Question: How can i manage to do a listview base on range of dates any idea?

Is its possible to do this thing?
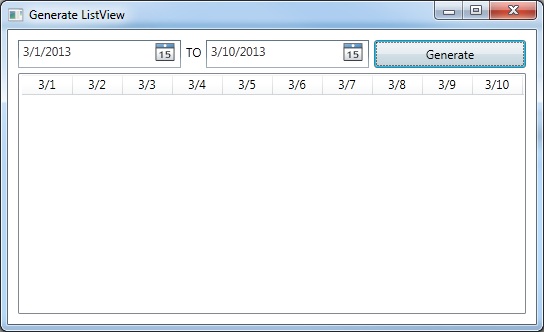
Answer: In XAML:
'''
<ListView>
<ListView.View>
<GridView x:Name="myView">
</GridView>
</ListView.View>
</ListView>
'''
In YourForm.cs
'''
private void CreateColumns()
{
var startDate = new DateTime(2013, 05, 07);
var endDate = new DateTime(2013, 05, 17);
//// Ensure that startDate < endDate, no validation in this example.
var tmp = startDate;
while (tmp <= endDate)
{
GridViewColumn gc = new GridViewColumn();
gc.Header = tmp.ToShortDateString();
gc.Width = 100;
this.myView.Columns.Add(gc);
tmp = tmp.AddDays(1);
}
}
'''